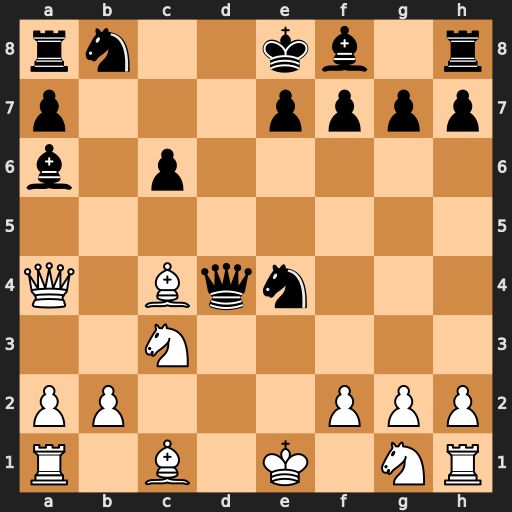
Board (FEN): rn2kb1r/p3pppp/b1p5/8/Q1Bqn3/2N5/PP3PPP/R1B1K1NR
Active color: w
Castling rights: KQkq
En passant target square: -
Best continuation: Bxf7+ Kxf7 Qxd4